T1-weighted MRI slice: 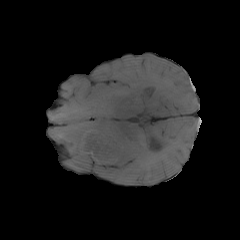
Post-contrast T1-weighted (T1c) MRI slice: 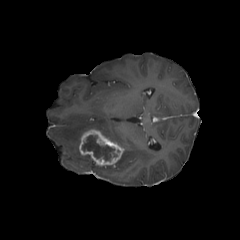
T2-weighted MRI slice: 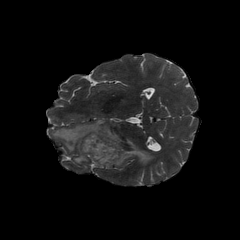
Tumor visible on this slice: yes